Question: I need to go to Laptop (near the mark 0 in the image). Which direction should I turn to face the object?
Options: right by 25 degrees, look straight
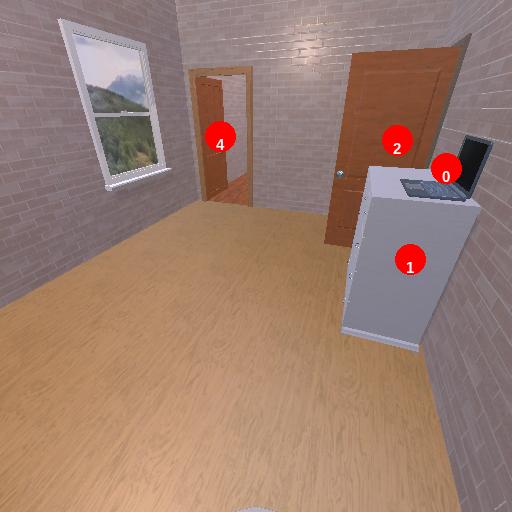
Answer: right by 25 degrees